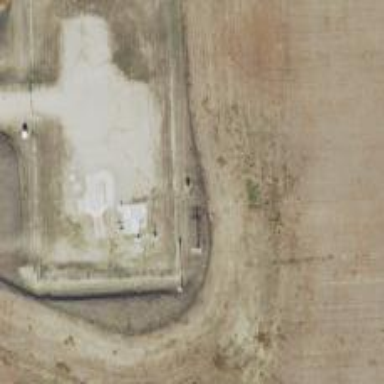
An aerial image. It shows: Military bunker enclosed by fence.